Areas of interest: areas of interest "Zhong Tongyun (Chongqing) International Logistics Co., Ltd."
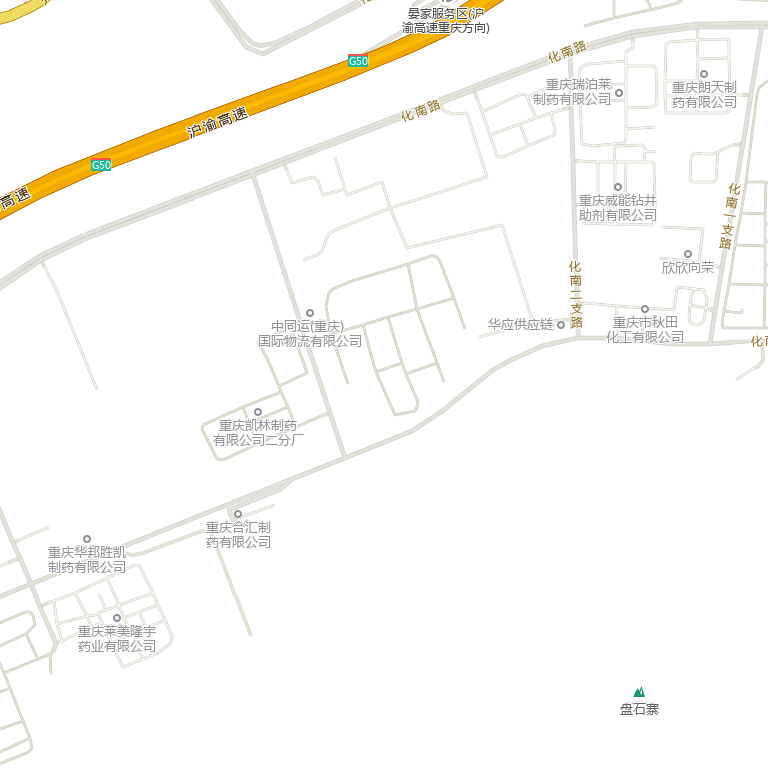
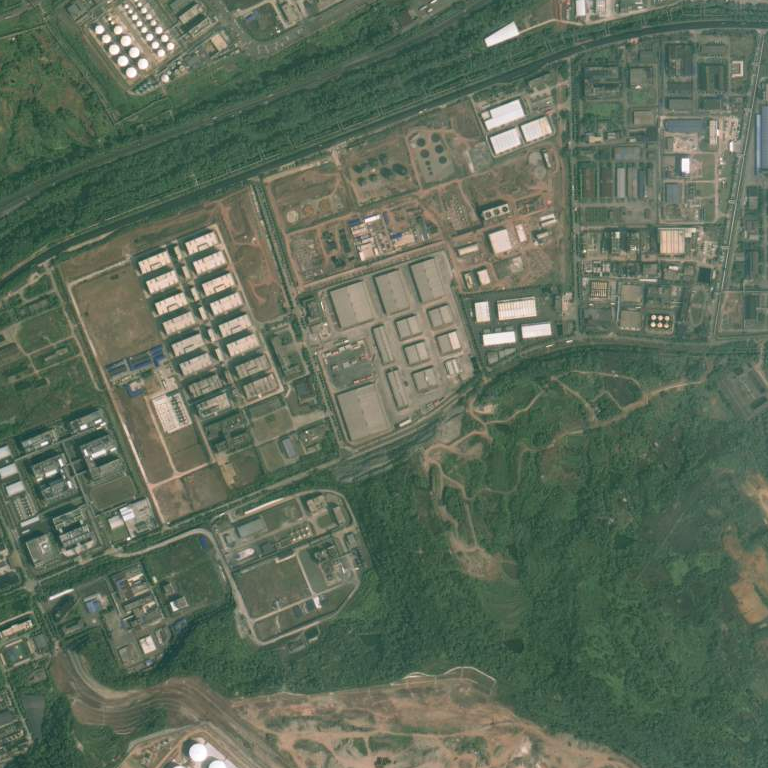